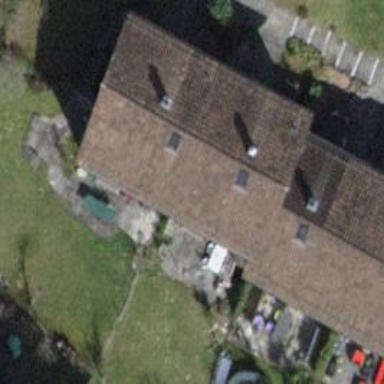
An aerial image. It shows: Semi-detached house with gabled roof.